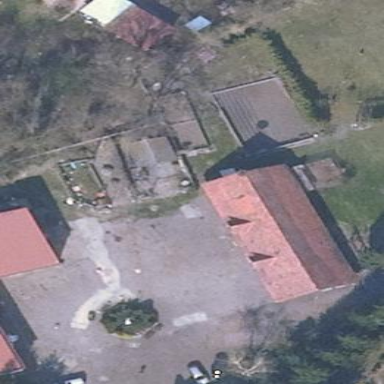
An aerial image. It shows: Service building.